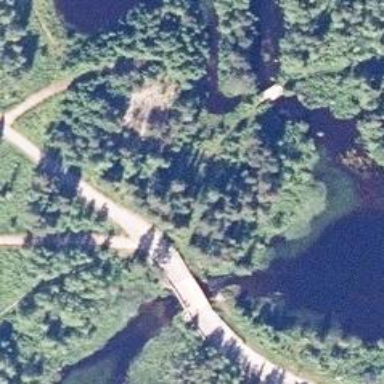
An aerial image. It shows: Intermediate Nordic path groomed for classic and skating.